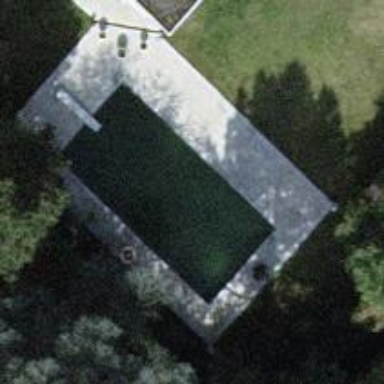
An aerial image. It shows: Swimming pool located in leisure land.